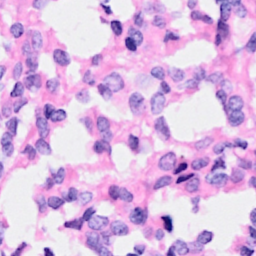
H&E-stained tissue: Breast